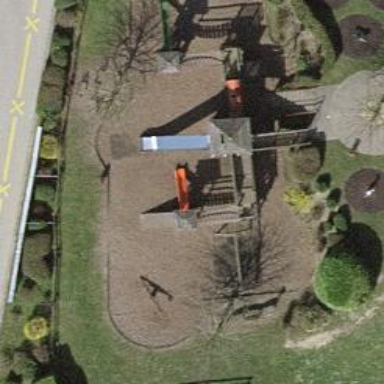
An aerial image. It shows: Playground featuring slide.